Question: Help!!**The compiler won't find namespace **'System.Windows.Interop'****
recently I built a winform project,and want to use a dll (do some d3d rendering work) generated by another c++ project;
'''
OS: win7 x64
IDE: vs2013
Language:C#
current framework used in the winform project is ".net framework 4.5"
'''
And in the winform project,I created a class file named MCDllOpt.cs
The code is as follow.
'''
using System;
using System.Collections.Generic;
using System.Linq;
using System.Text;
using System.Threading.Tasks;
using System.Windows.Forms;
using System.Windows.Interop; // Error occured here!
namespace WorldEditor
{
class MCDllOpt
{
}
}
'''
And here's part of what the compiler tells.
'''
1>CoreCompile:
1> C:\Program Files (x86)\MSBuild\12.0\bin\Csc.exe /noconfig /nowarn:1701,1702,2008 /nostdlib+ /platform:anycpu32bitpreferred /errorreport:prompt /warn:4 /define:TRACE /errorendlocation /preferreduilang:en-US /highentropyva+ /reference:"C:\Program Files (x86)\Reference Assemblies\Microsoft\Framework\.NETFramework\v4.5.1\Microsoft.CSharp.dll" /reference:"C:\Program Files (x86)\Reference Assemblies\Microsoft\Framework\.NETFramework\v4.5.1\mscorlib.dll" /reference:"C:\Program Files (x86)\Reference Assemblies\Microsoft\Framework\.NETFramework\v4.5.1\System.Core.dll" /reference:"C:\Program Files (x86)\Reference Assemblies\Microsoft\Framework\.NETFramework\v4.5.1\System.Data.DataSetExtensions.dll" /reference:"C:\Program Files (x86)\Reference Assemblies\Microsoft\Framework\.NETFramework\v4.5.1\System.Data.dll" /reference:"C:\Program Files (x86)\Reference Assemblies\Microsoft\Framework\.NETFramework\v4.5.1\System.Deployment.dll" /reference:"C:\Program Files (x86)\Reference Assemblies\Microsoft\Framework\.NETFramework\v4.5.1\System.dll" /reference:"C:\Program Files (x86)\Reference Assemblies\Microsoft\Framework\.NETFramework\v4.5.1\System.Drawing.dll" /reference:"C:\Program Files (x86)\Reference Assemblies\Microsoft\Framework\.NETFramework\v4.5.1\System.Windows.Forms.dll" /reference:"C:\Program Files (x86)\Reference Assemblies\Microsoft\Framework\.NETFramework\v4.5.1\System.Xml.dll" /reference:"C:\Program Files (x86)\Reference Assemblies\Microsoft\Framework\.NETFramework\v4.5.1\System.Xml.Linq.dll" /debug:pdbonly /filealign:512 /optimize+ /out:obj\Release\WorldEditor.exe /subsystemversion:6.00 /resource:obj\Release\WorldEditor.Form1.resources /resource:obj\Release\WorldEditor.Properties.Resources.resources /target:winexe /utf8output Form1.cs Form1.Designer.cs MCDllOpt.cs Program.cs Properties\AssemblyInfo.cs Properties\Resources.Designer.cs Properties\Settings.Designer.cs "C:\Users\Think\AppData\Local\Temp\.NETFramework,Version=v4.5.1.AssemblyAttributes.cs" obj\Release\\TemporaryGeneratedFile_E7A71F73-0F8D-4B9B-B56E-8E70B10BC5D3.cs obj\Release\\TemporaryGeneratedFile_036C0B5B-<PHONE>-8D20-8F5ADCB23D92.cs obj\Release\\TemporaryGeneratedFile_5937a670-0e60-4077-877b-f7221da3dda1.cs
1>F:\WorldEditor\WorldEditor\WorldEditor\MCDllOpt.cs(6,22,6,29): error CS0234: The type or namespace name 'Interop' does not exist in the namespace 'System.Windows' (are you missing an assembly reference?)
1>
1>Build FAILED.
1>
1>Time Elapsed 00:00:00.78
========== Build: 0 succeeded, 1 failed, 0 up-to-date, 0 skipped ==========
'''
After several minutes' searching.I found out that I need to add references specified.
But after I add all the references whose prefix is 'System.Windows',the problem's still not fixed!

Does anyone have this problem before? Please help me.
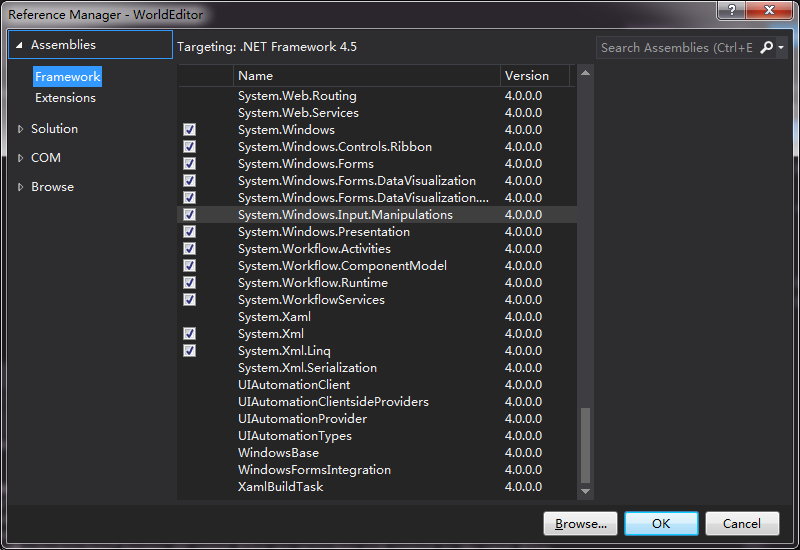
Answer: It is a <URL> is 'PresentationCore.dll'. But what classes from 'System.Windows.Interop' do you actually need since you have that 'using' directive? What you need to reference is the assemblies where those classes are.
Maybe the solution is to remove the 'using'?
If you make a WinForm application, possibly you don't need any WPF namespaces?